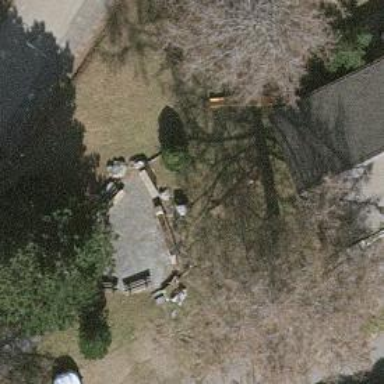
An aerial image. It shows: Bench.